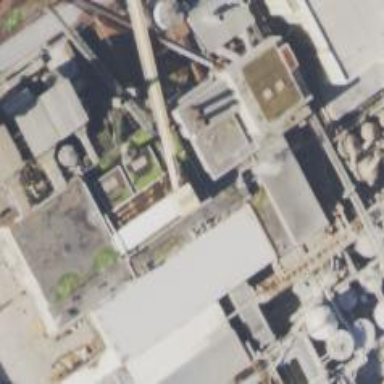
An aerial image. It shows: Industrial power plant with the landuse set as industrial.